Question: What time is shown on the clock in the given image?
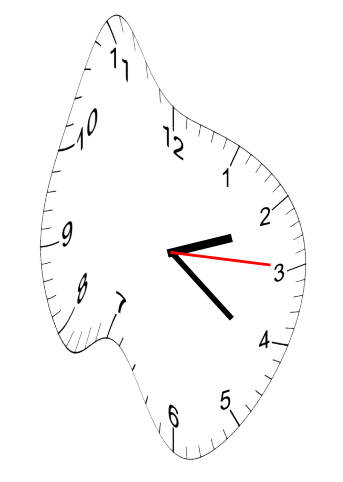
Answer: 02:21:15